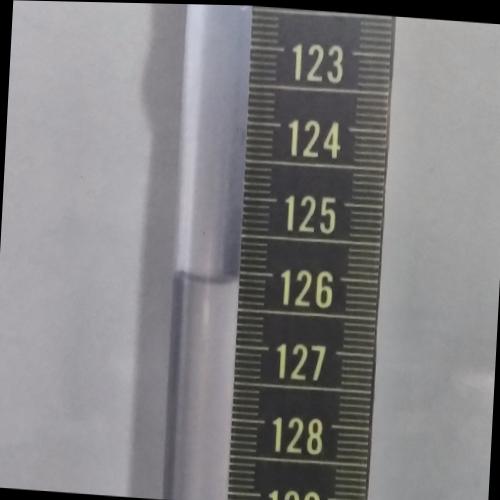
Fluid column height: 126.1 cm